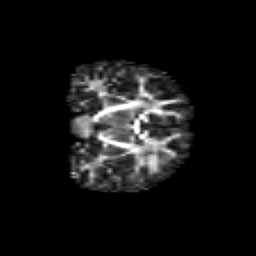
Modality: FA
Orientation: coronal
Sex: male
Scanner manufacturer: siemens
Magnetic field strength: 3 T
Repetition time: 5 s
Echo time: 0.071 s